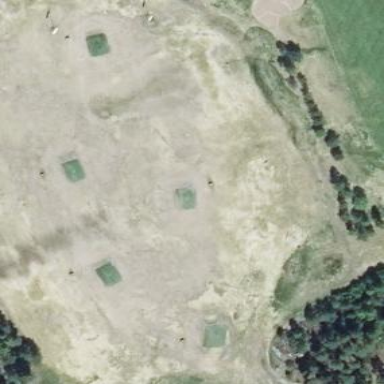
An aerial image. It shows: Grassy area used as driving range for golf.